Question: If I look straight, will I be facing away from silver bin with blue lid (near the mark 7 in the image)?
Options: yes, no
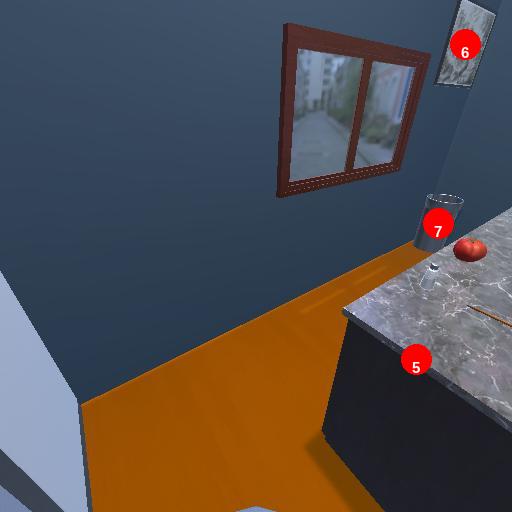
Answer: yes